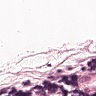
Metastatic tissue present: no